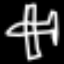
Label: airplane